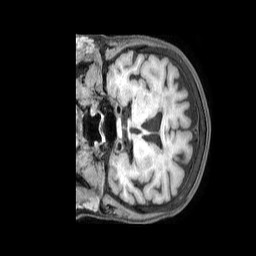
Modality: T1w
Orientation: coronal
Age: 75
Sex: female
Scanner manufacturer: philips
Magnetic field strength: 1.5 T
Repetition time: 0.6 s
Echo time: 0.02898 s